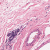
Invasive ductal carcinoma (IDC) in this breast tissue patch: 0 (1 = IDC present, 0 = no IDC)